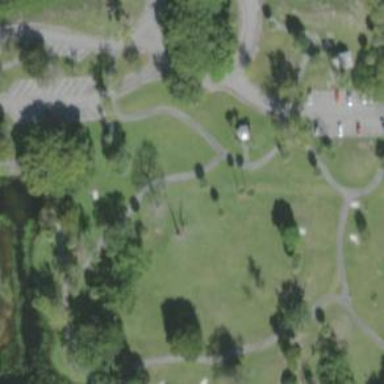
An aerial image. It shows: Disc golf basket.